Field crop: tomato
Growth stage: 2
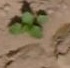
Species: solanum